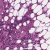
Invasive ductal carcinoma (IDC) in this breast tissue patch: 0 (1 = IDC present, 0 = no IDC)